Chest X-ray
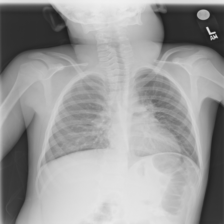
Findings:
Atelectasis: negative
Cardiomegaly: negative
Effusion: negative
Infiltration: negative
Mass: negative
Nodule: negative
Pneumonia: negative
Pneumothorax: negative
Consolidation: negative
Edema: negative
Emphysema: negative
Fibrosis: negative
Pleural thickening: negative
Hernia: negative